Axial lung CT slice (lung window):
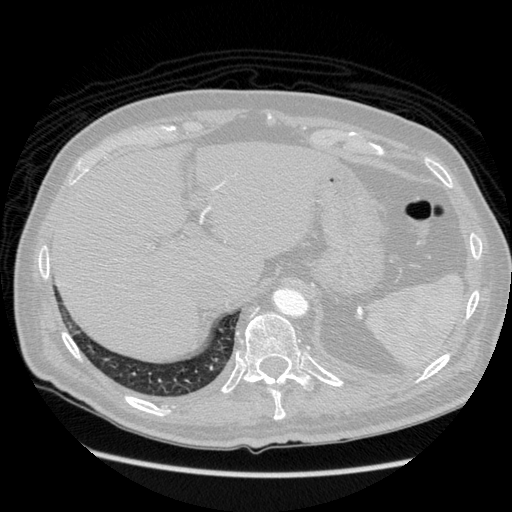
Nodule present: no